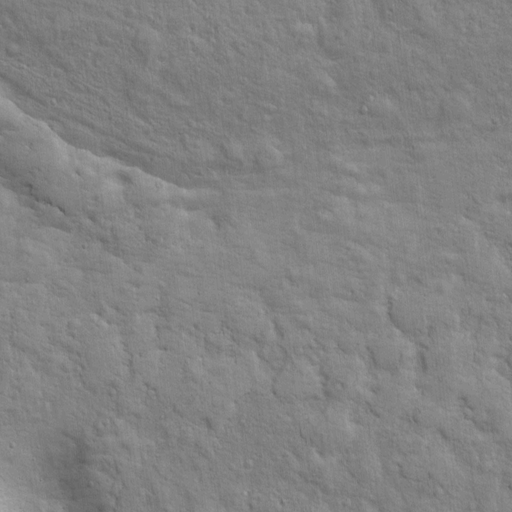
Objects detected: cone